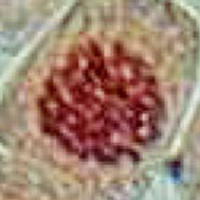
Label: prophase